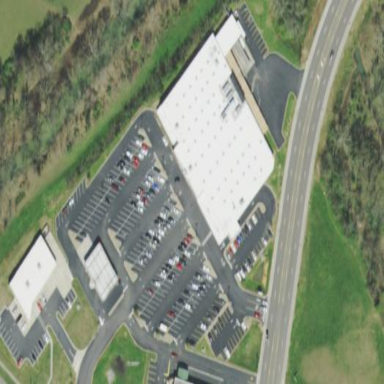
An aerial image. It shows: Supermarket building.